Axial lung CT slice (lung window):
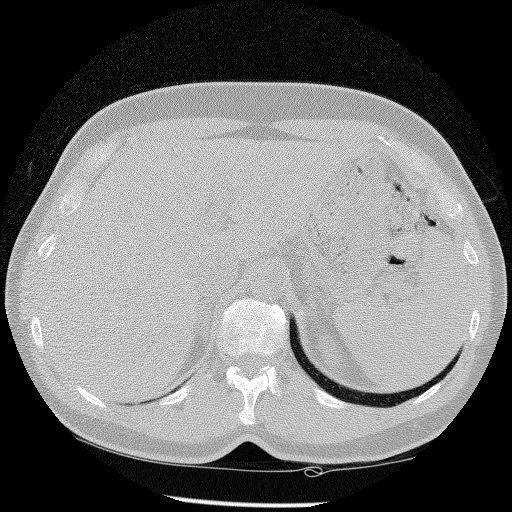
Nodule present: no